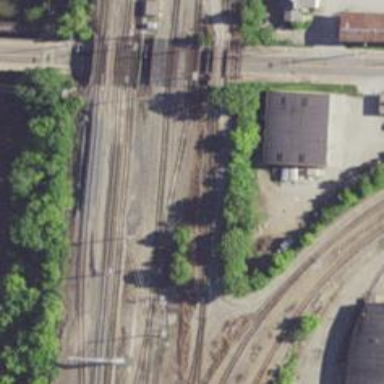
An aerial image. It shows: Abandoned railway yard.